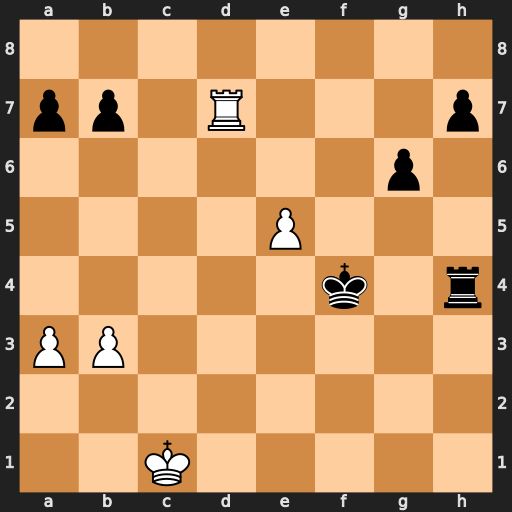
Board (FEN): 8/pp1R3p/6p1/4P3/5k1r/PP6/8/2K5
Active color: w
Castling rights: -
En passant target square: -
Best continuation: Rd4+ Kxe5 Rxh4